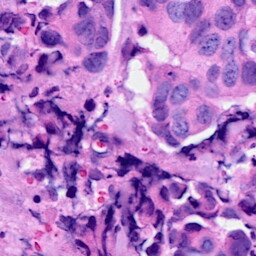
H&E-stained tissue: Breast